Question: I'm trying to send some values in table to an email, the problem starts when it sends the date, I want it in this format "dd-mm-yy"
'''
var fecha = new Date(registro.getRange("c16").getValue());
var fechaF = Utilities.formatDate(fecha, "GMT","DD-MM-YYYY");
'''
The above code is used to transform the date, but when a cell that is a date is empty it sends me a date totally random.
It is table with multiple dates, and if I write the first it sends exactly the same, but if there is nothing it sends me a random date, and I want to send nothing, because having these dates in the email could be confusing.
What can I do to set the format, but also to not send anything if it is empty

Here is an example what is send to the email
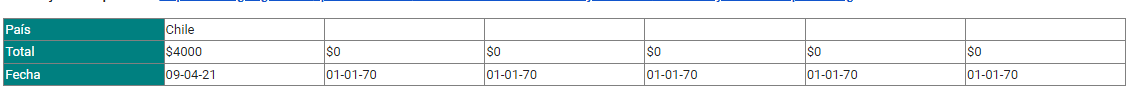
Answer: Try this:
'''
var fechaF = registro.getRange("c16").isBlank() ? "No Date" : Utilities.formatDate(new Date(registro.getRange("c16").getValue()), "GMT","DD-MM-YYYY");
'''